Interaction volume radius: 5 \u00c5
Interaction volume height: 25 \u00c5
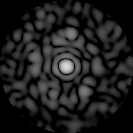
Disorder parameter: 0.8856